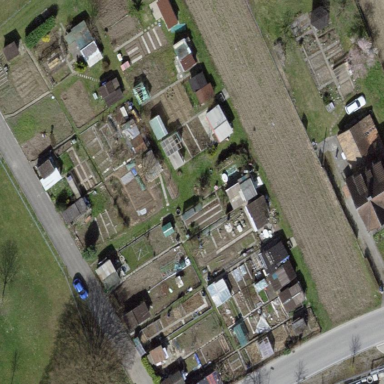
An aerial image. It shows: Allotments area.